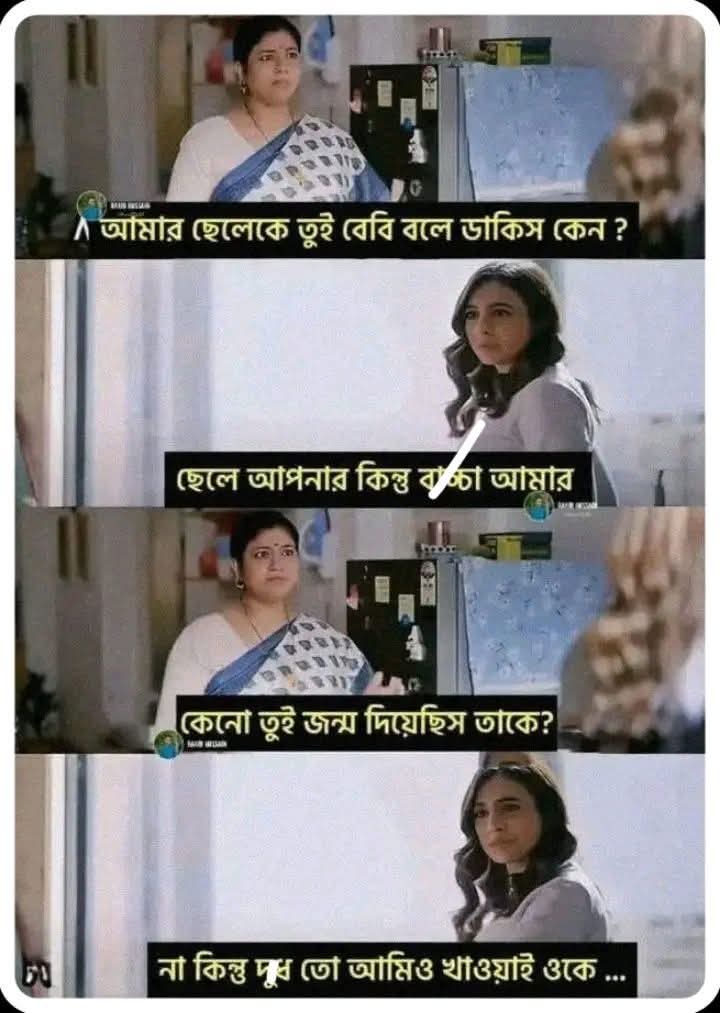
Text: আমার ছেলেকে তুই বেবি বলে ডাকিস কেন? ছেলে আপনার কিন্তু বাচ্চা আমার কেনো তুই জন্ম দিয়েছিস তাকে? না কিন্তু দুধ তো আমিও খাওয়াই ওকে ...
Label: Hate
Hate category: Personal Offence
Targeted group: Individual